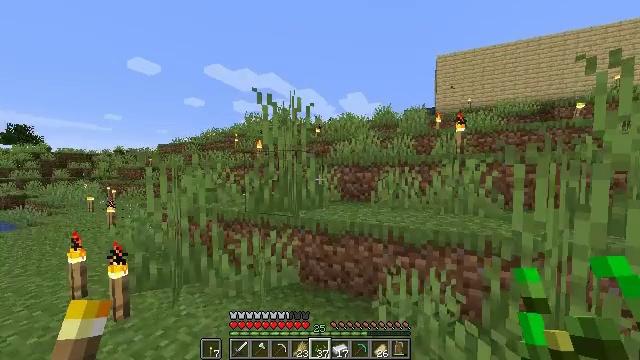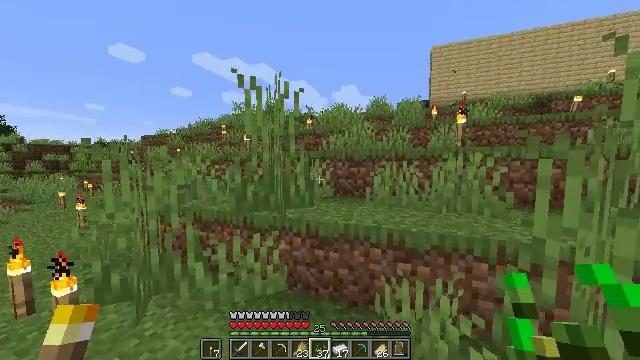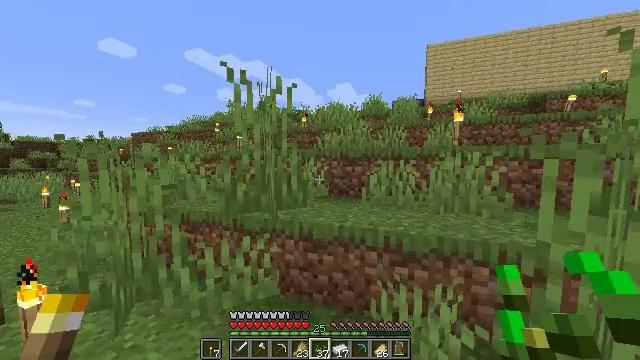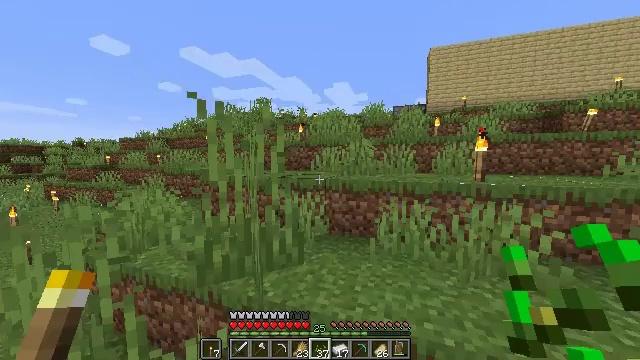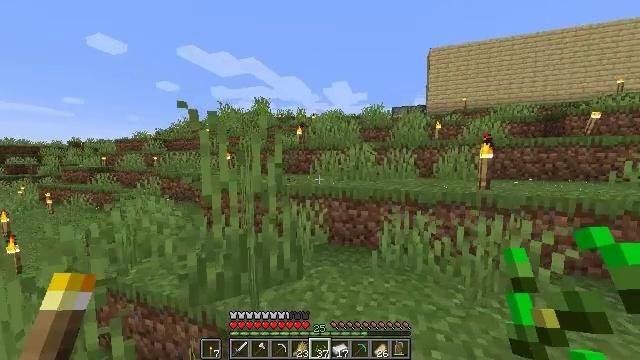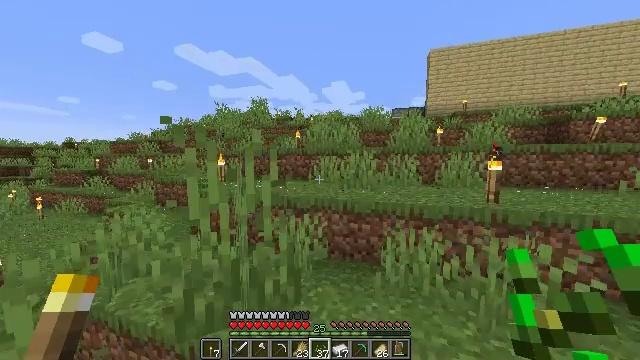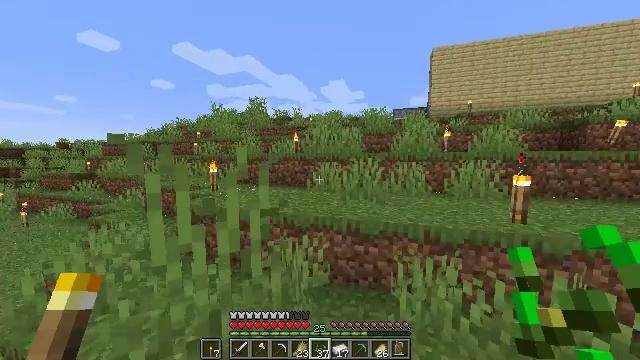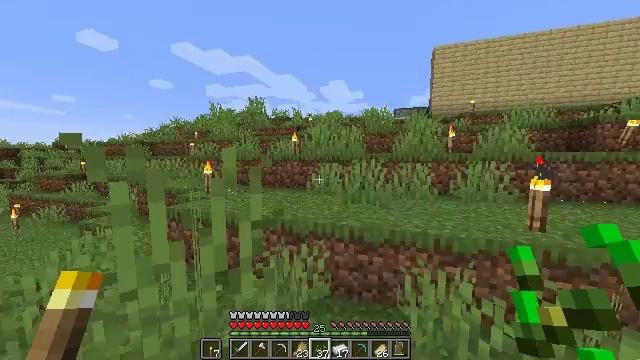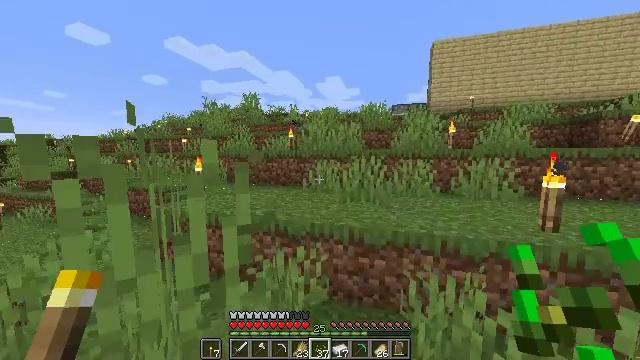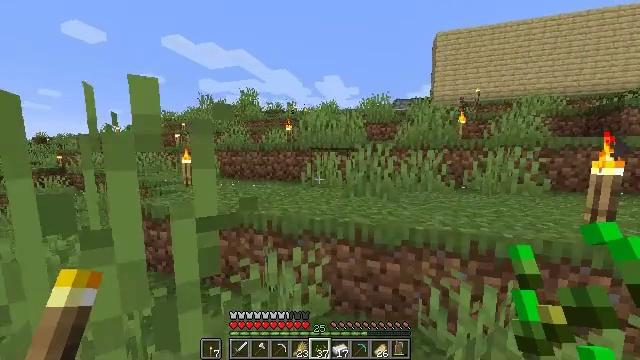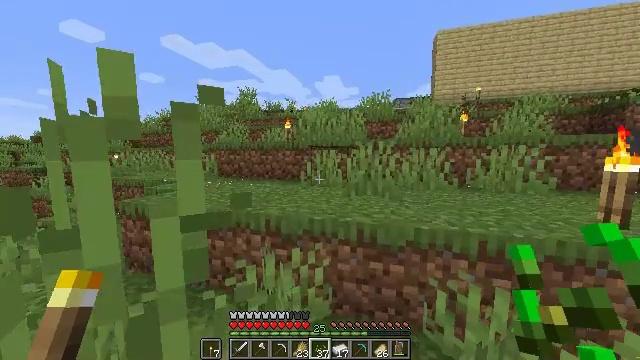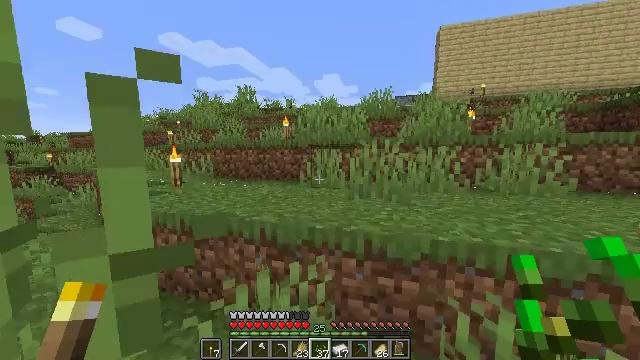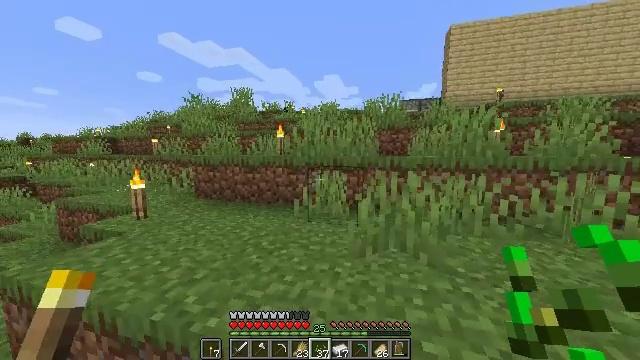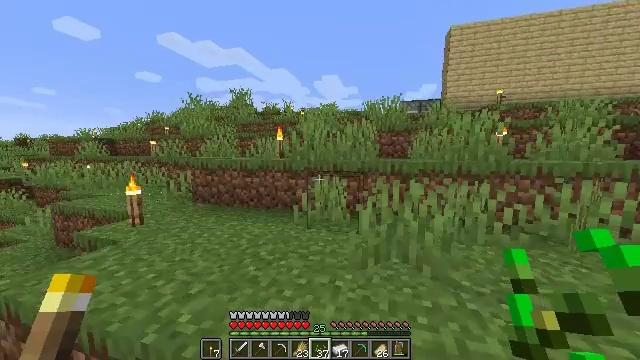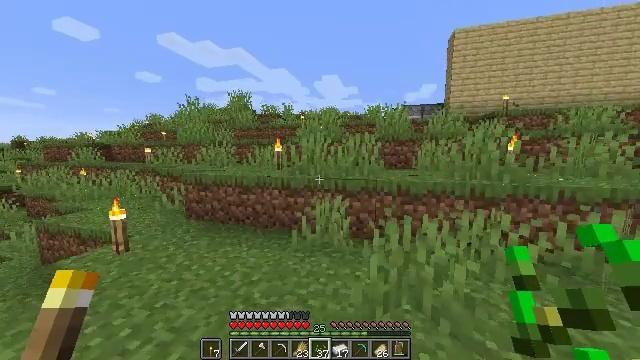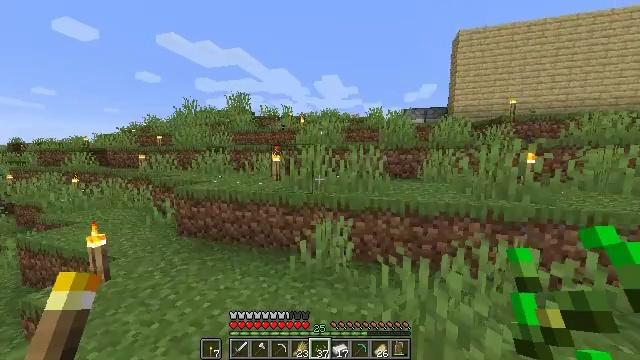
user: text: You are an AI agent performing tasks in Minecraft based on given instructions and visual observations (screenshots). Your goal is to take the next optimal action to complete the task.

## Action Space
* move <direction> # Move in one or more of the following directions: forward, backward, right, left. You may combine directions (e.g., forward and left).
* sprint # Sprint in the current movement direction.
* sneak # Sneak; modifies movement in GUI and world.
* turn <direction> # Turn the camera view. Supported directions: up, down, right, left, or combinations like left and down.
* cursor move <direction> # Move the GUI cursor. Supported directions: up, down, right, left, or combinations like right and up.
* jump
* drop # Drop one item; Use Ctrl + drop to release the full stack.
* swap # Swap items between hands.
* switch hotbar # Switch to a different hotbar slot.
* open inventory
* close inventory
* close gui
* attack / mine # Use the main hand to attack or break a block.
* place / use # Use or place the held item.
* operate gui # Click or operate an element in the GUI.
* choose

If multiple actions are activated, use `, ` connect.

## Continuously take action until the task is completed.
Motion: motion action
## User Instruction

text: Smelt gold to obtain a gold ingot.
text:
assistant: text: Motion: move forward, sprint, turn right and down
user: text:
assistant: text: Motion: move forward, sprint, turn right, jump
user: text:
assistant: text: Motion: move forward, sprint, jump
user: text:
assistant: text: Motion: move forward, sprint, jump
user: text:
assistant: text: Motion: move forward, sprint, jump
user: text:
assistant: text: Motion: move forward, sprint, jump
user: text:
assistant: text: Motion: move forward, sprint, jump
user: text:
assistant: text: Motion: move forward, sprint, jump
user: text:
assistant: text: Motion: move forward, sprint, jump
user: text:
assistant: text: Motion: move forward, sprint, jump
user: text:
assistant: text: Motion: move forward, sprint, jump
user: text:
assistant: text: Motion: move forward, sprint, jump
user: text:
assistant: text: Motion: move forward, sprint, jump
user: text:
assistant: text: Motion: move forward, sprint, jump
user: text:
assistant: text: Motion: move forward, sprint, jump
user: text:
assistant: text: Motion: move forward, sprint, jump
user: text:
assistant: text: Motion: move forward, sprint, jump
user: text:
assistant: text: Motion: move forward, sprint, jump
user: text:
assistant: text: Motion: move forward, sprint, jump
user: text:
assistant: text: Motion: move forward, sprint
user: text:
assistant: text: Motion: move forward, sprint, jump
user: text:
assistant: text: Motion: move forward and move right, sprint, jump
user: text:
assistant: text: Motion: move forward and move right, sprint, jump
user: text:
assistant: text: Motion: move forward and move right, sprint, jump
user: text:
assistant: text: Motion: move forward and move right, sprint, turn right, jump
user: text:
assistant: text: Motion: move forward, sprint, turn right and down
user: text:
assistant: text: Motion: move forward, sprint, turn right and down
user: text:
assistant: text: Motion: move forward, sprint, turn right
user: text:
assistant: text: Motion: move forward, sprint, turn right
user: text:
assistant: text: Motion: move forward, sprint, jump